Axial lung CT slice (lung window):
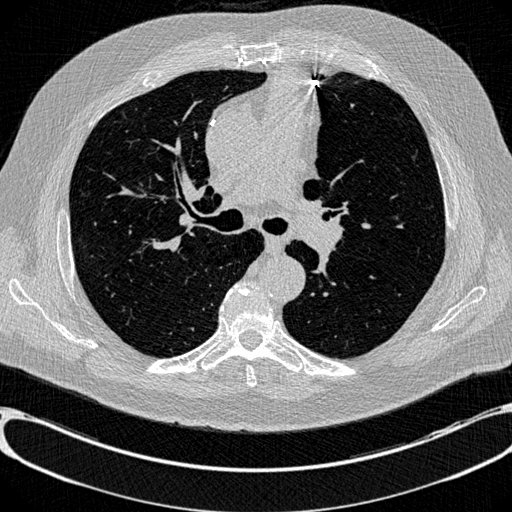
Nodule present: no